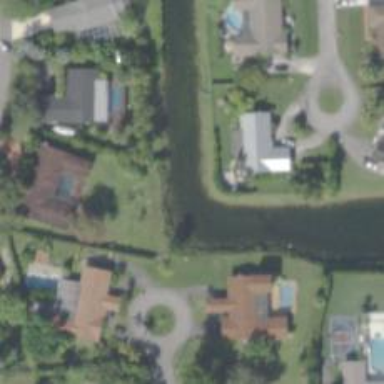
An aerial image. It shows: Canal.